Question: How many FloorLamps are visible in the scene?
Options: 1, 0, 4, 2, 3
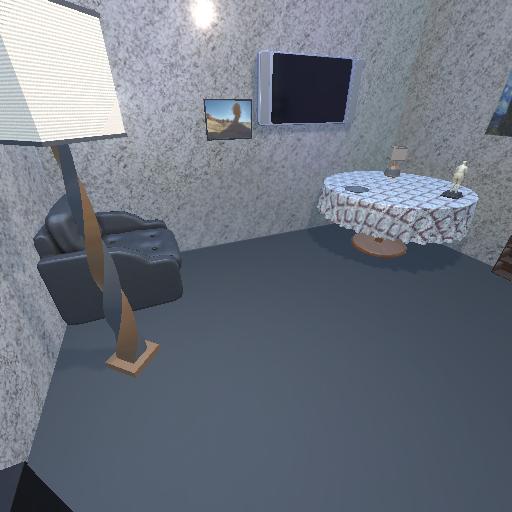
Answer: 1